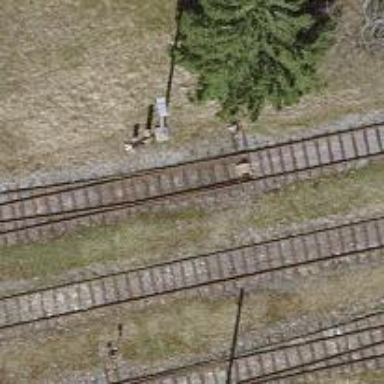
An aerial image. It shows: Railway switch.